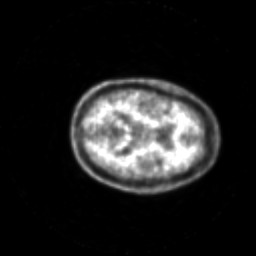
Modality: PET
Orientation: axial
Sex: female
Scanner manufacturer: siemens